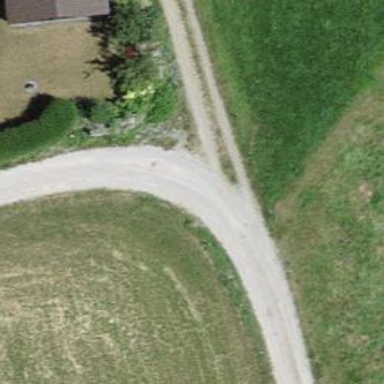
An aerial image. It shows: Track with fine gravel surface of grade2.